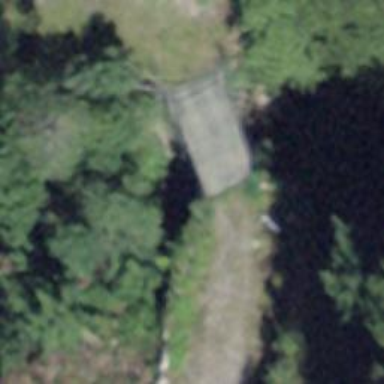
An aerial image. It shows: Culvert tunnel.